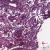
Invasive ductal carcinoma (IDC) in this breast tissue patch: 0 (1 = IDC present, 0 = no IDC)